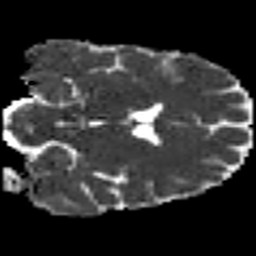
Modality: MD
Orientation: coronal
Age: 37
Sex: female
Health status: ill
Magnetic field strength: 3 T
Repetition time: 9 s
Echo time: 0.093 s